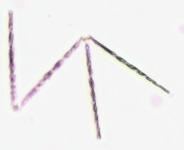
Label: Thalassionema